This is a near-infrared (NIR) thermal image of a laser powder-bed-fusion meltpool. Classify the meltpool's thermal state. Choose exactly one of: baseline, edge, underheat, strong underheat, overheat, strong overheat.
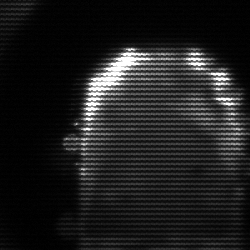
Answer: baseline